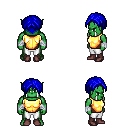
a pixel art fantasy rpg character, male body template, orc, green skin, gold chest armor, white pants, blue parted hairstyle, white cloth bandages, maroon shoes, four views (front, back, left, right), 2x2 character sprite sheet, small pixel art, hard edges, no anti-aliasing